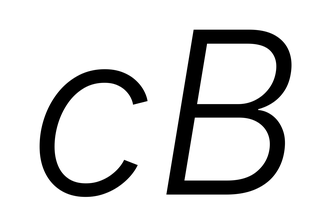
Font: Inter-Italic_Light_Italic